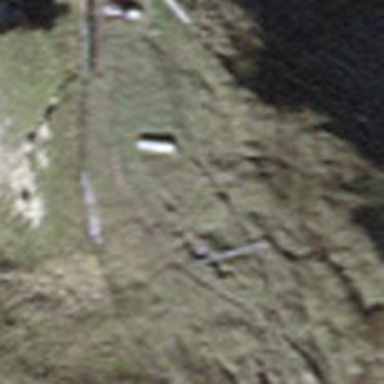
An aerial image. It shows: Bench.